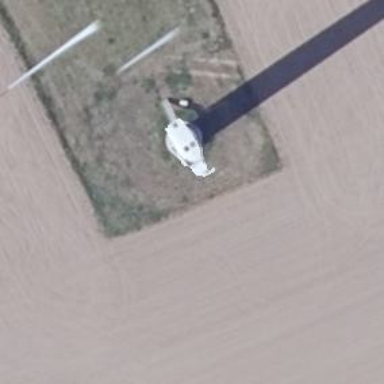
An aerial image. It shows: Wind generator is in the picture.